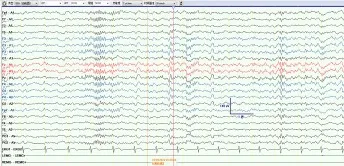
The EMG and EEG features of VEEG in the new case. (B) The feature of EEG and EMG in sleep.
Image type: electrography (eeg)